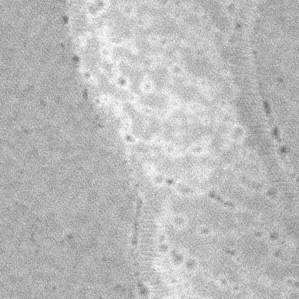
Label: frost